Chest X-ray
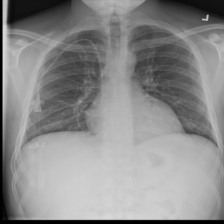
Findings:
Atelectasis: negative
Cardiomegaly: negative
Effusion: negative
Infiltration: negative
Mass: negative
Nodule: negative
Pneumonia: negative
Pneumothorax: negative
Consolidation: negative
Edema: negative
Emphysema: negative
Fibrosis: negative
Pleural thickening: negative
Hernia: negative